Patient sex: M
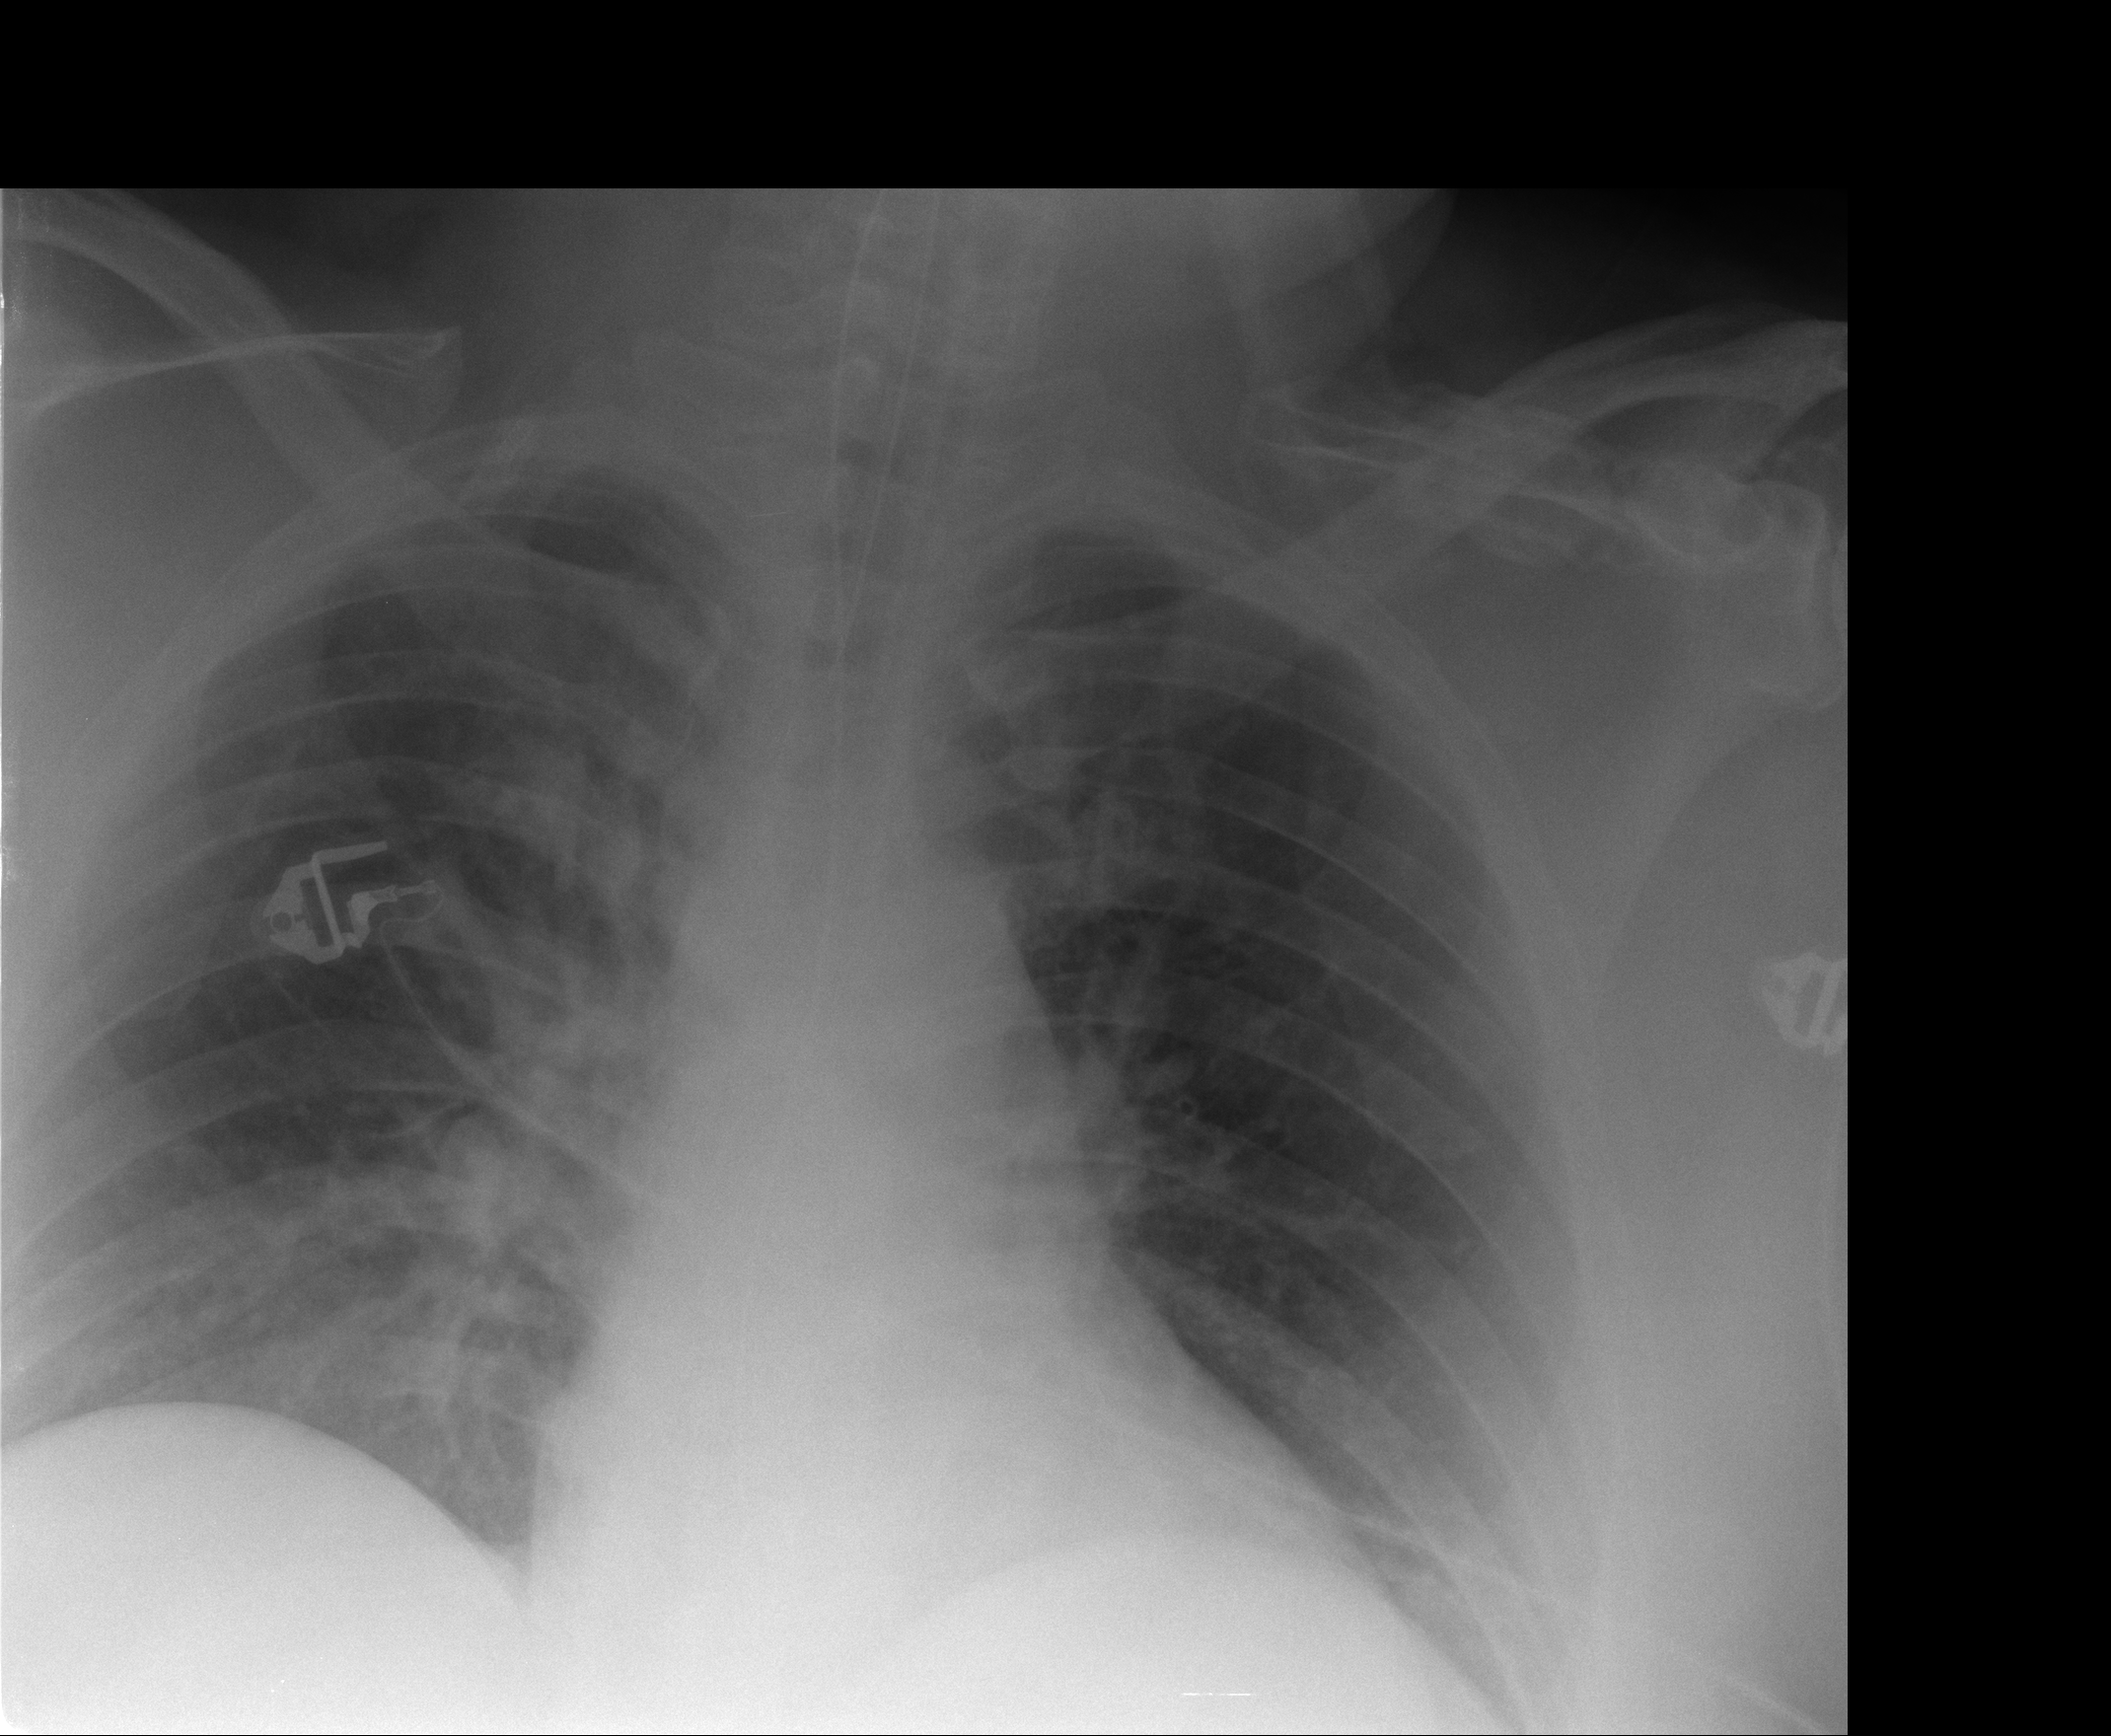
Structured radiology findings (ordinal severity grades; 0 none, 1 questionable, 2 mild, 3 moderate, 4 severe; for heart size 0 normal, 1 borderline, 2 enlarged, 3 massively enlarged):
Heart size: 0
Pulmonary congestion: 0
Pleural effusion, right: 0
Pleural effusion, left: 0
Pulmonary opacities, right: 0
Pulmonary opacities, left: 0
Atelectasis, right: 2
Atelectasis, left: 2